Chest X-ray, AP view. Patient: 55 years old, sex F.
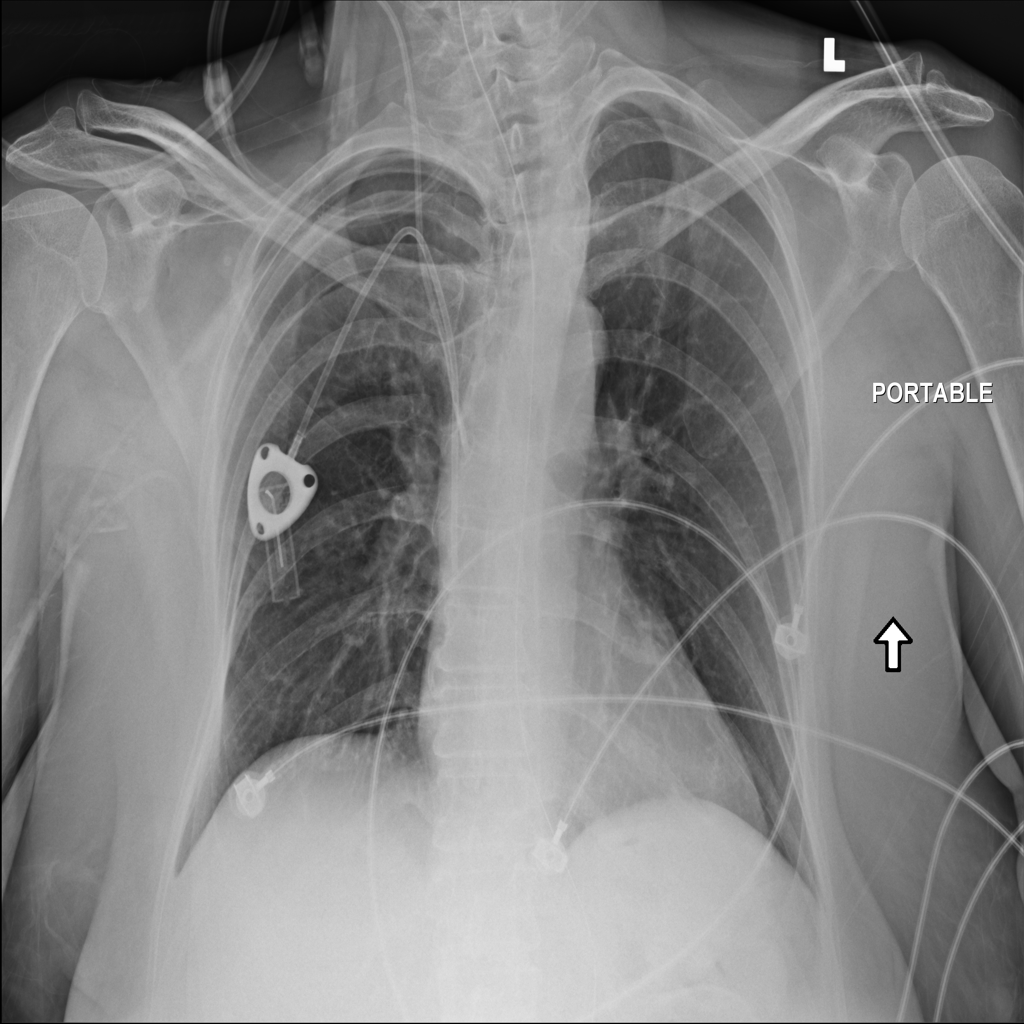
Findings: No Finding